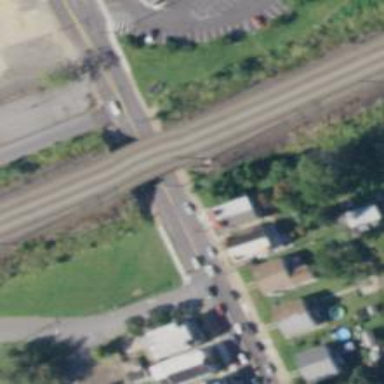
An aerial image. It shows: Bridge over electrified railway with contact line.